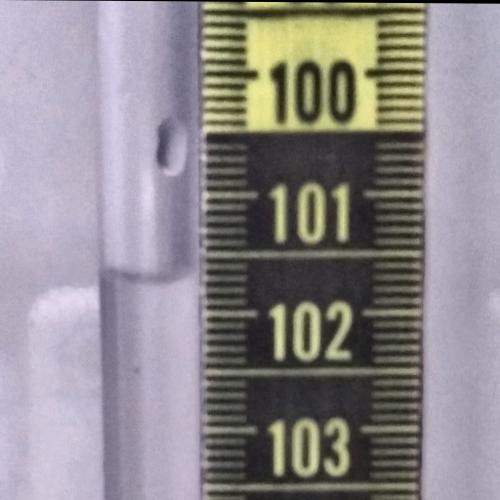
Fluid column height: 101.7 cm